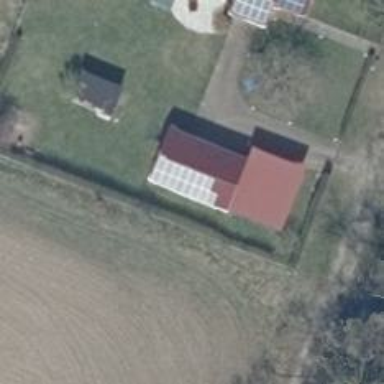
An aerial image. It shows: Small solar photovoltaic panel used as generator to produce electricity.